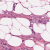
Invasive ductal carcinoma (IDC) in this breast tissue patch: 0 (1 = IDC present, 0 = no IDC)